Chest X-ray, AP view. Patient: 29 years old, sex M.
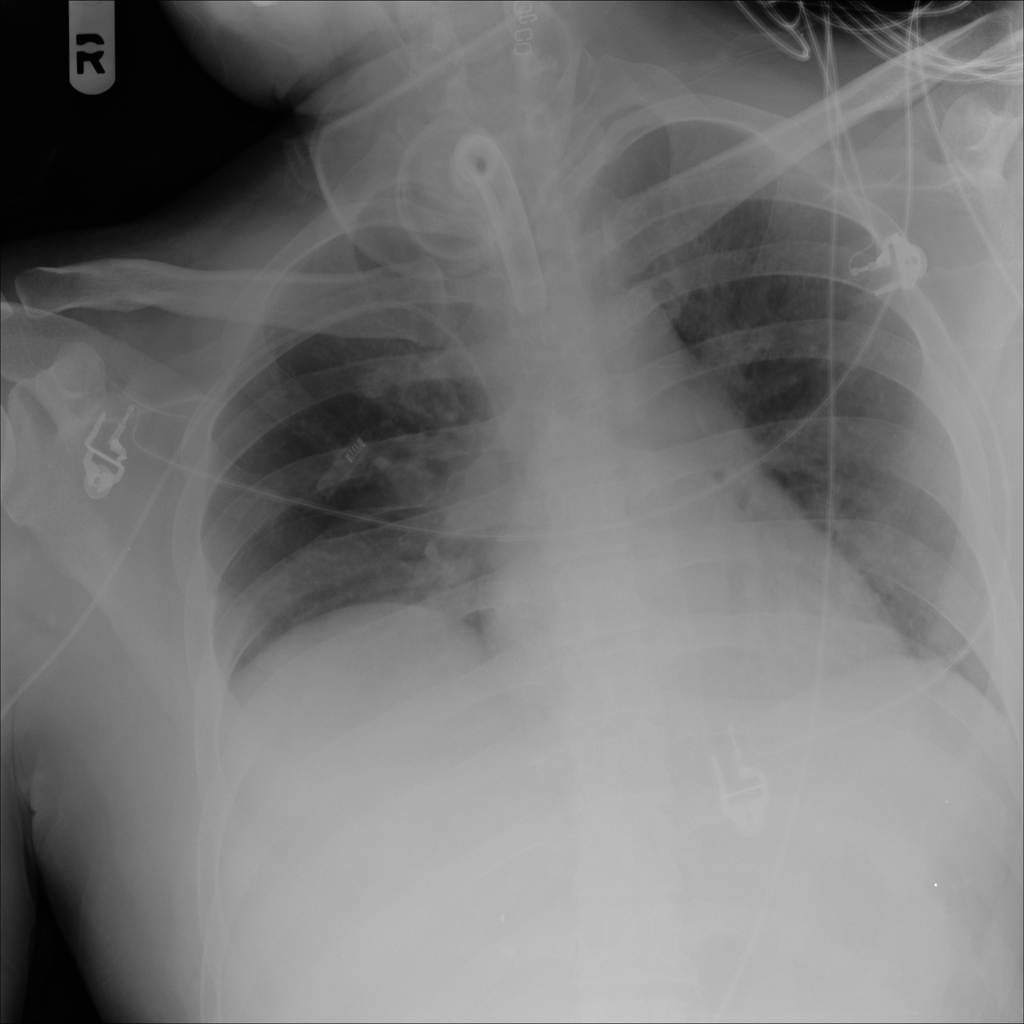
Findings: No Finding